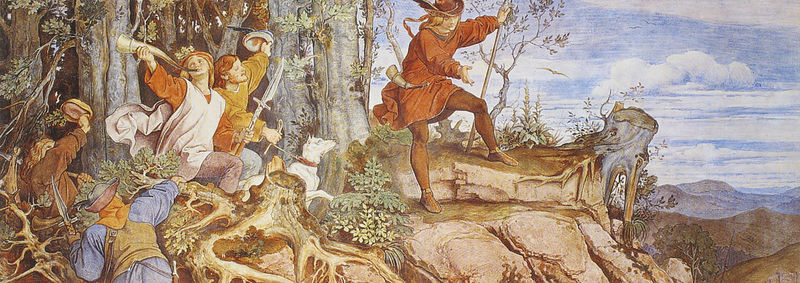
Titel: Die Fresken im Landgrafenzimmer
Künstler: Moritz Schwind
Standort: Eisenach, Wartburg (EU - D - Thüringen)
Schlagwörter: angriff, blau, feder, felsen, gemälde, himmel, mann, weiß, wolken, bäume, gelb, landschaft, menschen, äste, braun, hut, männer, hund, rot, wolke, malerei, feier, trinken, messer, stein, tod, fünf, horn, trinkhorn, ast, baumstamm, erde, hügel, stamm, busch, gewänder, blatt, wald, arbeit, aussicht, stab, abhang, berge, fels, gebirge, arbeiter, romantik, lanze, klippe, waldrand, wurzel, illustration, schwert, schwerter, säbel, jagd, treiber, jüngling, wurzeln, jäger, pan, dolch, mittelalter, märchen, krieger, hörner, schwind, jubel, hirten, baumstumpf, jagdhorn, mittelgebirge, cornelius, schwerd, machete, arbei, landschcaft